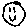
Label: smiley face